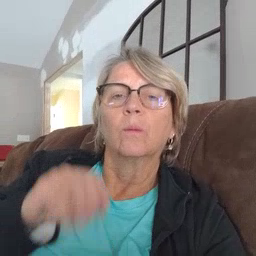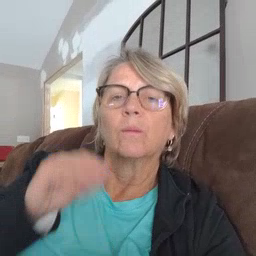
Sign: down